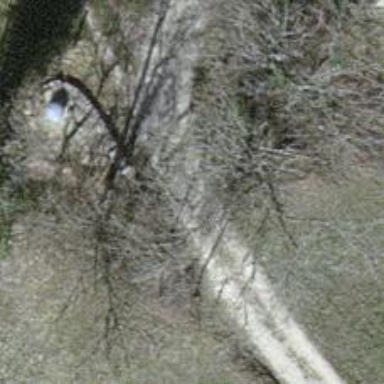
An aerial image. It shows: Culvert tunnel.